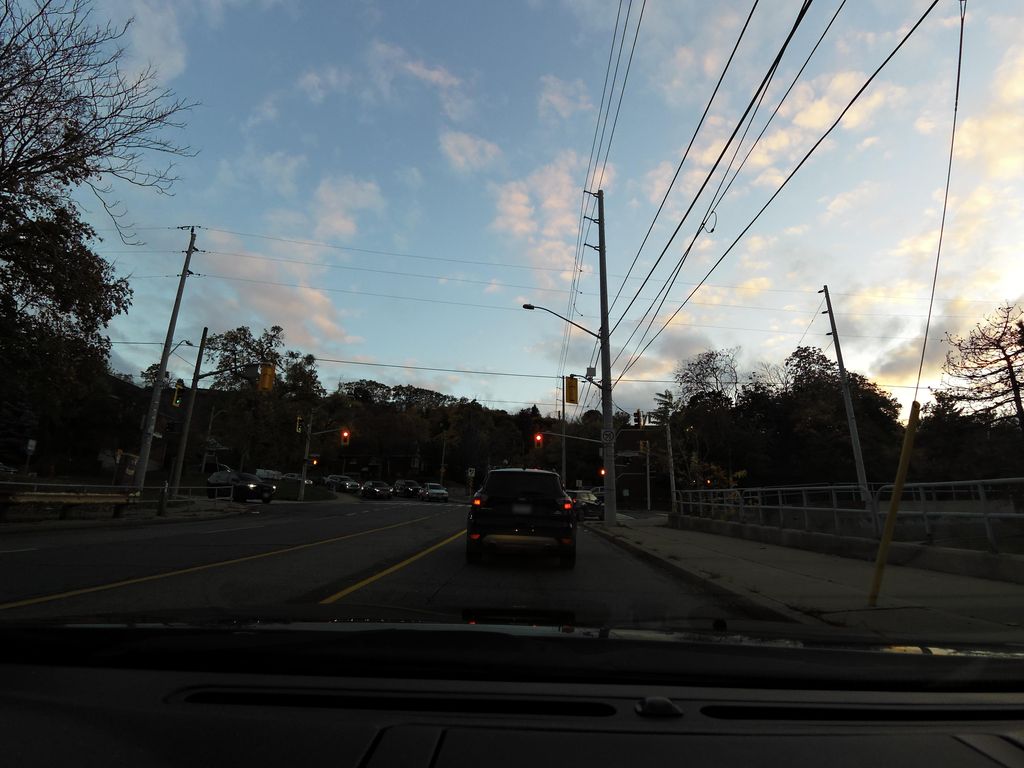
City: hamilton